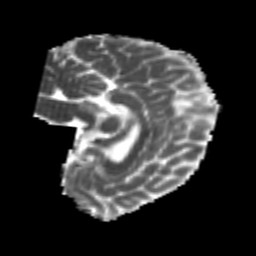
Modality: MD
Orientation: sagittal
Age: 22
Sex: male
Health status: healthy
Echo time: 0.074 s